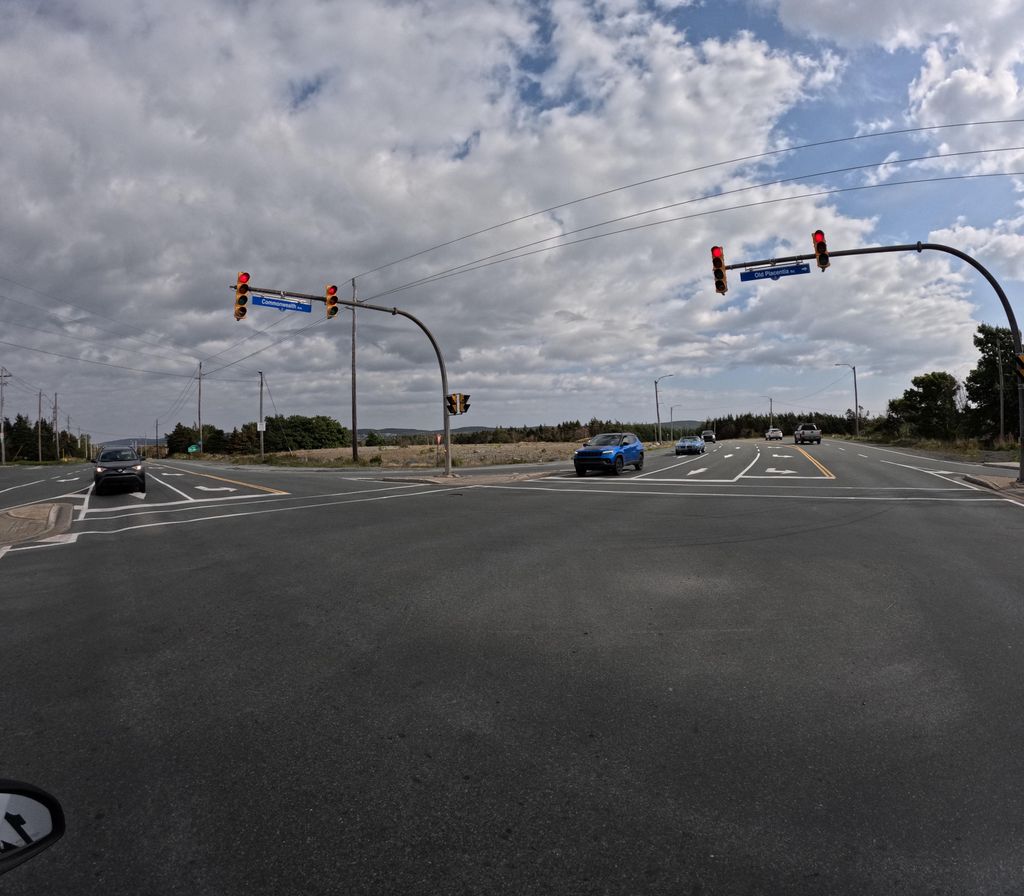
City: st_johns